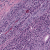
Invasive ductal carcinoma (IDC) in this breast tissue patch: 1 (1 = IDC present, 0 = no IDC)